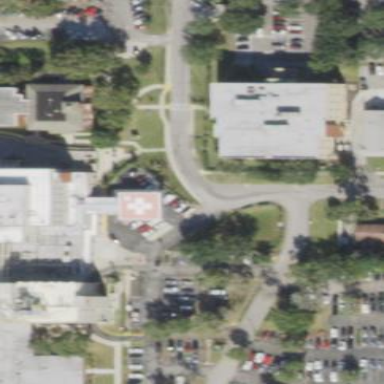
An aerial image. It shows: Hospital providing healthcare services.